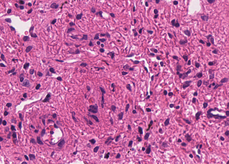
Tumor epithelial tissue: no
Tumor-associated stroma tissue: yes
Normal tissue: no